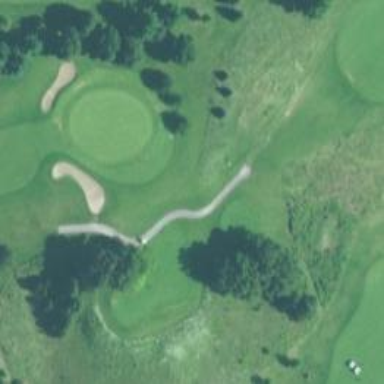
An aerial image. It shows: Well-maintained footway resembling grade1 track. It is path in golf course.